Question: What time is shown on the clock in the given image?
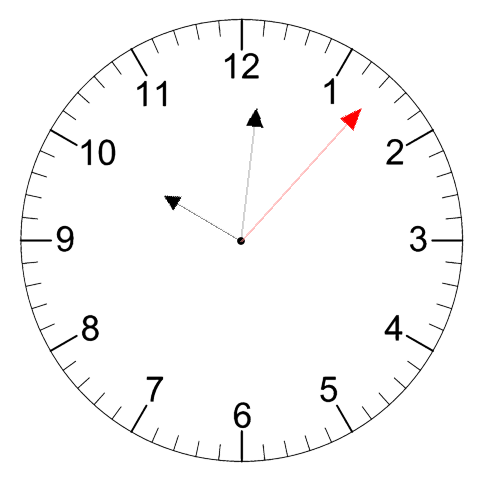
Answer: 10:01:07